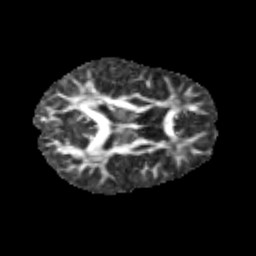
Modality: FA
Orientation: axial
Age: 10
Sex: male
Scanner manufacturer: siemens
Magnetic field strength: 3 T
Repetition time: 3.8 s
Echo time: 0.07 s